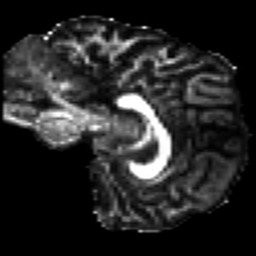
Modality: FA
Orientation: sagittal
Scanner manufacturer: siemens
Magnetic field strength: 3 T
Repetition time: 7.8 s
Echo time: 0.09 s